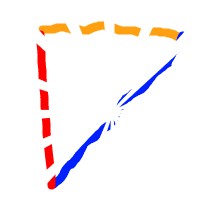
Shape: triangle